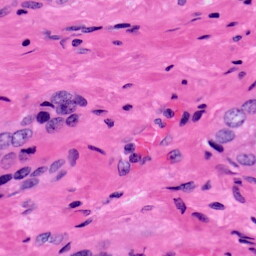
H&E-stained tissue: Prostate